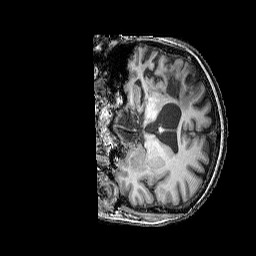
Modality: T1w
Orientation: coronal
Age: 74
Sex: female
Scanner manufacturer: siemens
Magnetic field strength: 3 T
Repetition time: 2.25 s
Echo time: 0.00411 s